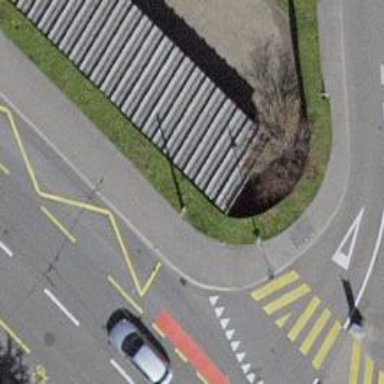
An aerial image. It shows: Sidewalk made of asphalt leading to platform for public transport.